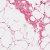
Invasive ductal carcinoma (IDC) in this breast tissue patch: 0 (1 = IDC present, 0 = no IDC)